Question: I need to set phone's bounds as a wall where elements inside can bounce. The physic should be correct. Here an example :

I know that Interpolation allow bounce but I don't know how to create the physics
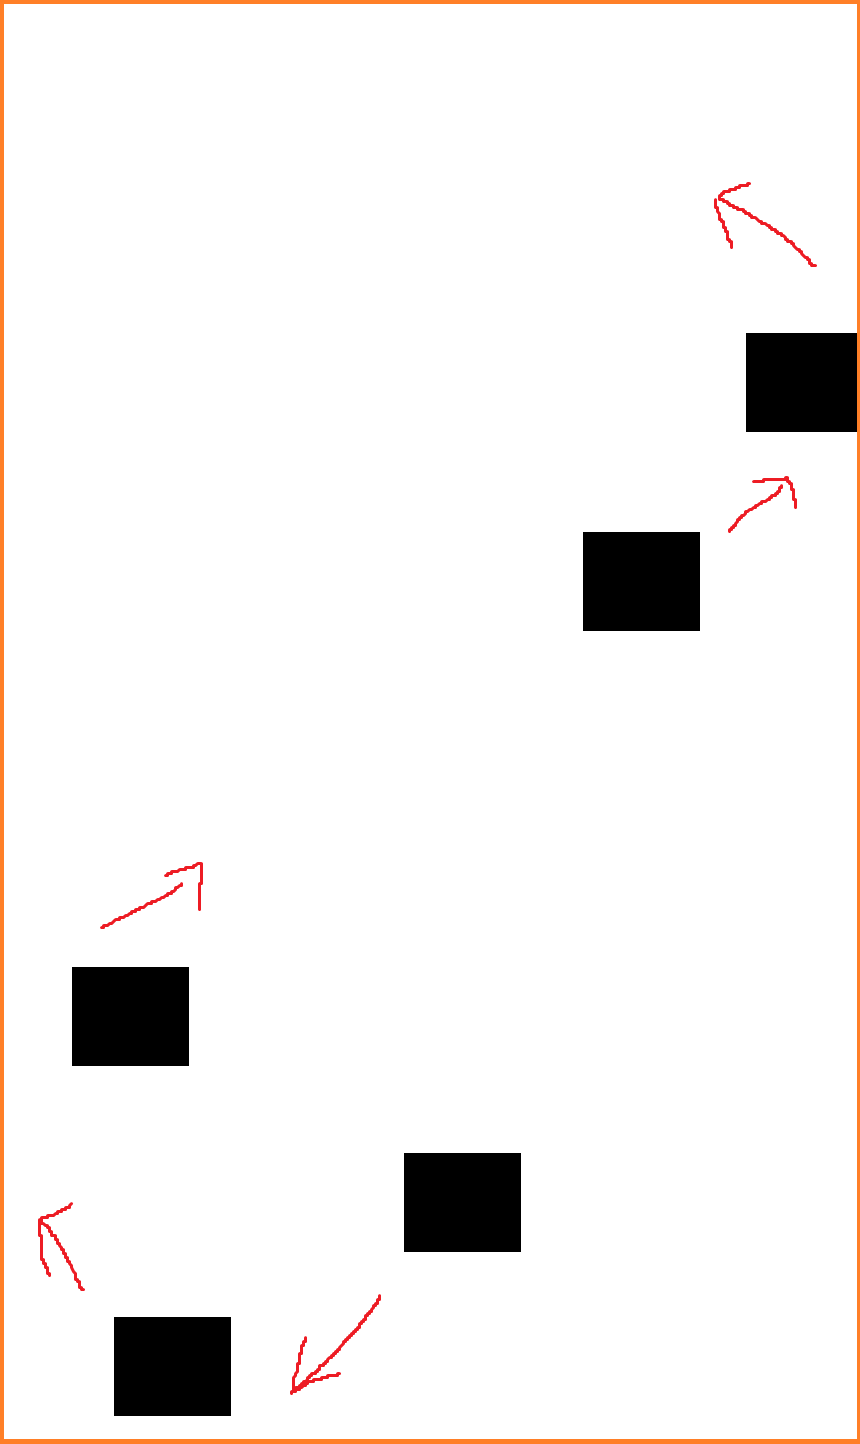
Answer: Check for the collisions with the walls. I'm assuming you're rendering Bitmaps, so the origin of the square we'll say is the top left corner. In that case:
'''
if (x + width >= SCREEN_WIDTH || x <= 0) vx *= -1;
if (y + height >= SCREEN_HEIGHT || y <= 0) vy *= -1;
'''
Where vx and vy are the x and y velocities.